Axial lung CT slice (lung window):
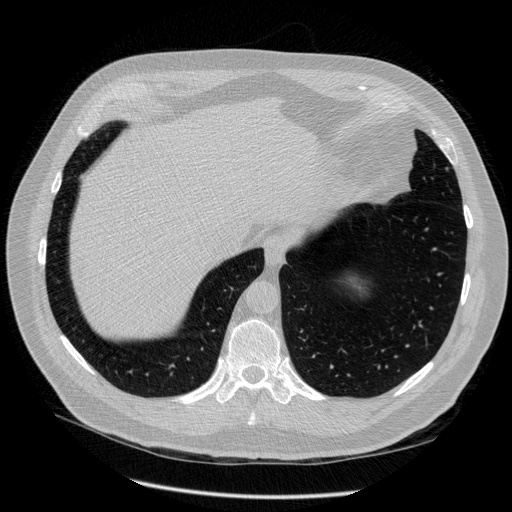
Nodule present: no